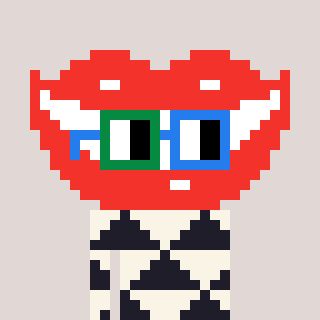
a pixel art character with square green and blue glasses, a smile-shaped head and a grayscale-colored body on a warm background